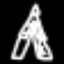
Label: The Eiffel Tower